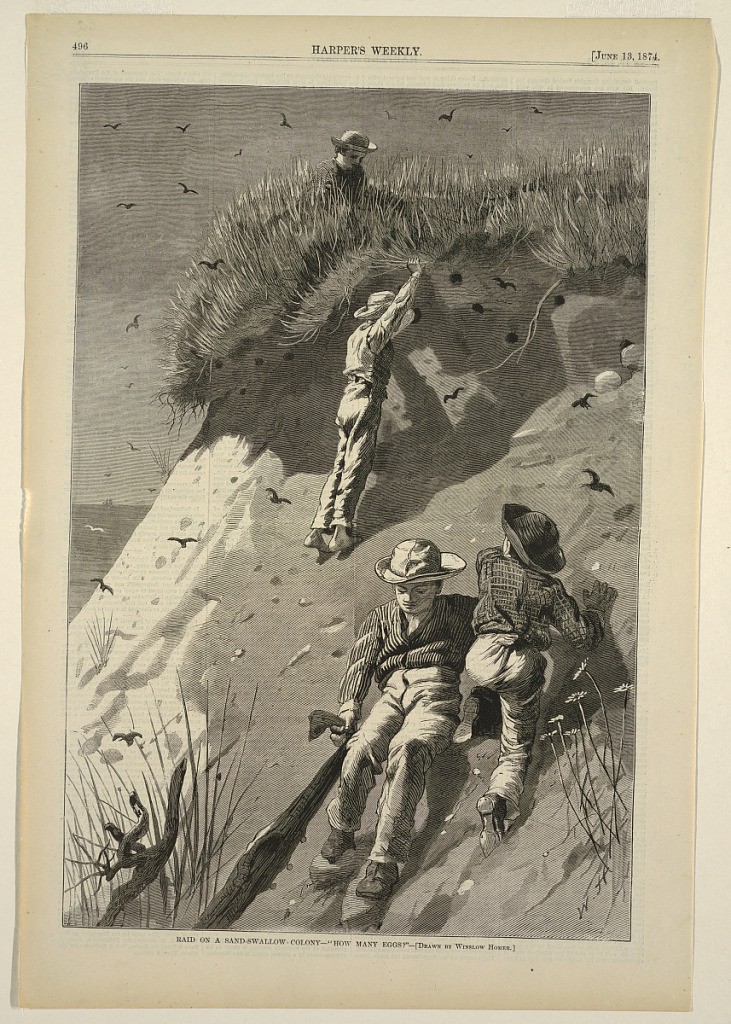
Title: Raid on a Sand-Swallow Colony – "How Many Eggs?"
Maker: Winslow Homer, American, 1836–1910
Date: June 13, 1874
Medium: Wood engraving in black ink on paper
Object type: Print
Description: Four boys stealing eggs from sand swallows' nests.  At top center, one boy is sitting on the bluff stealing eggs, while three boys climb the dune below. One boy is pulling on an old shirt that the boys are using to collect eggs.